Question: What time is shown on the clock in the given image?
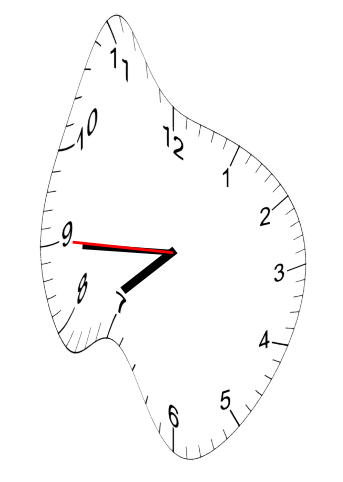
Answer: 07:44:45